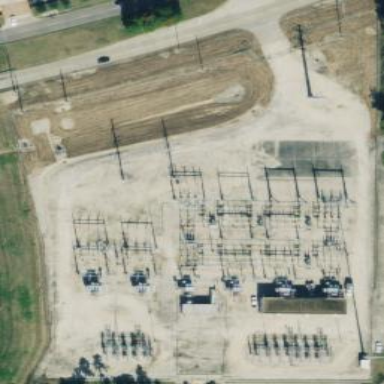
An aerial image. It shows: Outdoor power substation surrounded by fence. The substation operates at the distribution level.